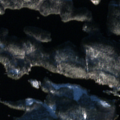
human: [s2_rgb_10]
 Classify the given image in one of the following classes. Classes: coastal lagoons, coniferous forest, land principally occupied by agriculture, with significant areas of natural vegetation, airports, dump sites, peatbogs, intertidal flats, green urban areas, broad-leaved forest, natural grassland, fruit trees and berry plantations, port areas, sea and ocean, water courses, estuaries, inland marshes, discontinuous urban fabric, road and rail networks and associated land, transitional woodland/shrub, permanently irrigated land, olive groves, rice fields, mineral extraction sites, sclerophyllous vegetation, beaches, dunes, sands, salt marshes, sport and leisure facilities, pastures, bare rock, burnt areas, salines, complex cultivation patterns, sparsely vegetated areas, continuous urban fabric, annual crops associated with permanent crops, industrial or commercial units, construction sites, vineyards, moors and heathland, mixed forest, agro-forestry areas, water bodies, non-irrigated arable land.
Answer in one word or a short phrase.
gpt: coniferous forest, mixed forest, water bodies